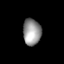
Tissue: lung
Cell type: Epithelial cells
Senescence score: 0.1691
Nuclear area (px): 466
Mean DAPI intensity: 149.579